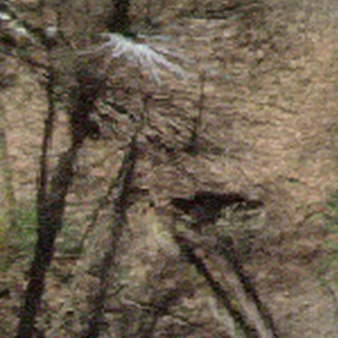
Label: other